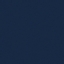
Land use / land cover: SeaLake